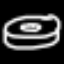
Label: donut